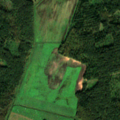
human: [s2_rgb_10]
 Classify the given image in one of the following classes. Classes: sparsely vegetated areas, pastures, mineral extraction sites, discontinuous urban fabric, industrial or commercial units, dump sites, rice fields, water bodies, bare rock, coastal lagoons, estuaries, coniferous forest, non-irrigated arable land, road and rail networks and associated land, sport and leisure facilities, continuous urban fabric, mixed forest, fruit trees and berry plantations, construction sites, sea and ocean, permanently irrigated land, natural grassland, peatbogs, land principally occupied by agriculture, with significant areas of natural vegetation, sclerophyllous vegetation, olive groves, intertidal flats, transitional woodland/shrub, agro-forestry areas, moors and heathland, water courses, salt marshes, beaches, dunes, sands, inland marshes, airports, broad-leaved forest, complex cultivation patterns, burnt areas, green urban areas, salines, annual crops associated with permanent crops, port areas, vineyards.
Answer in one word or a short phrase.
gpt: non-irrigated arable land, pastures, coniferous forest, mixed forest